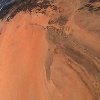
Label: land